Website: ulta-beauty
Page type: payment
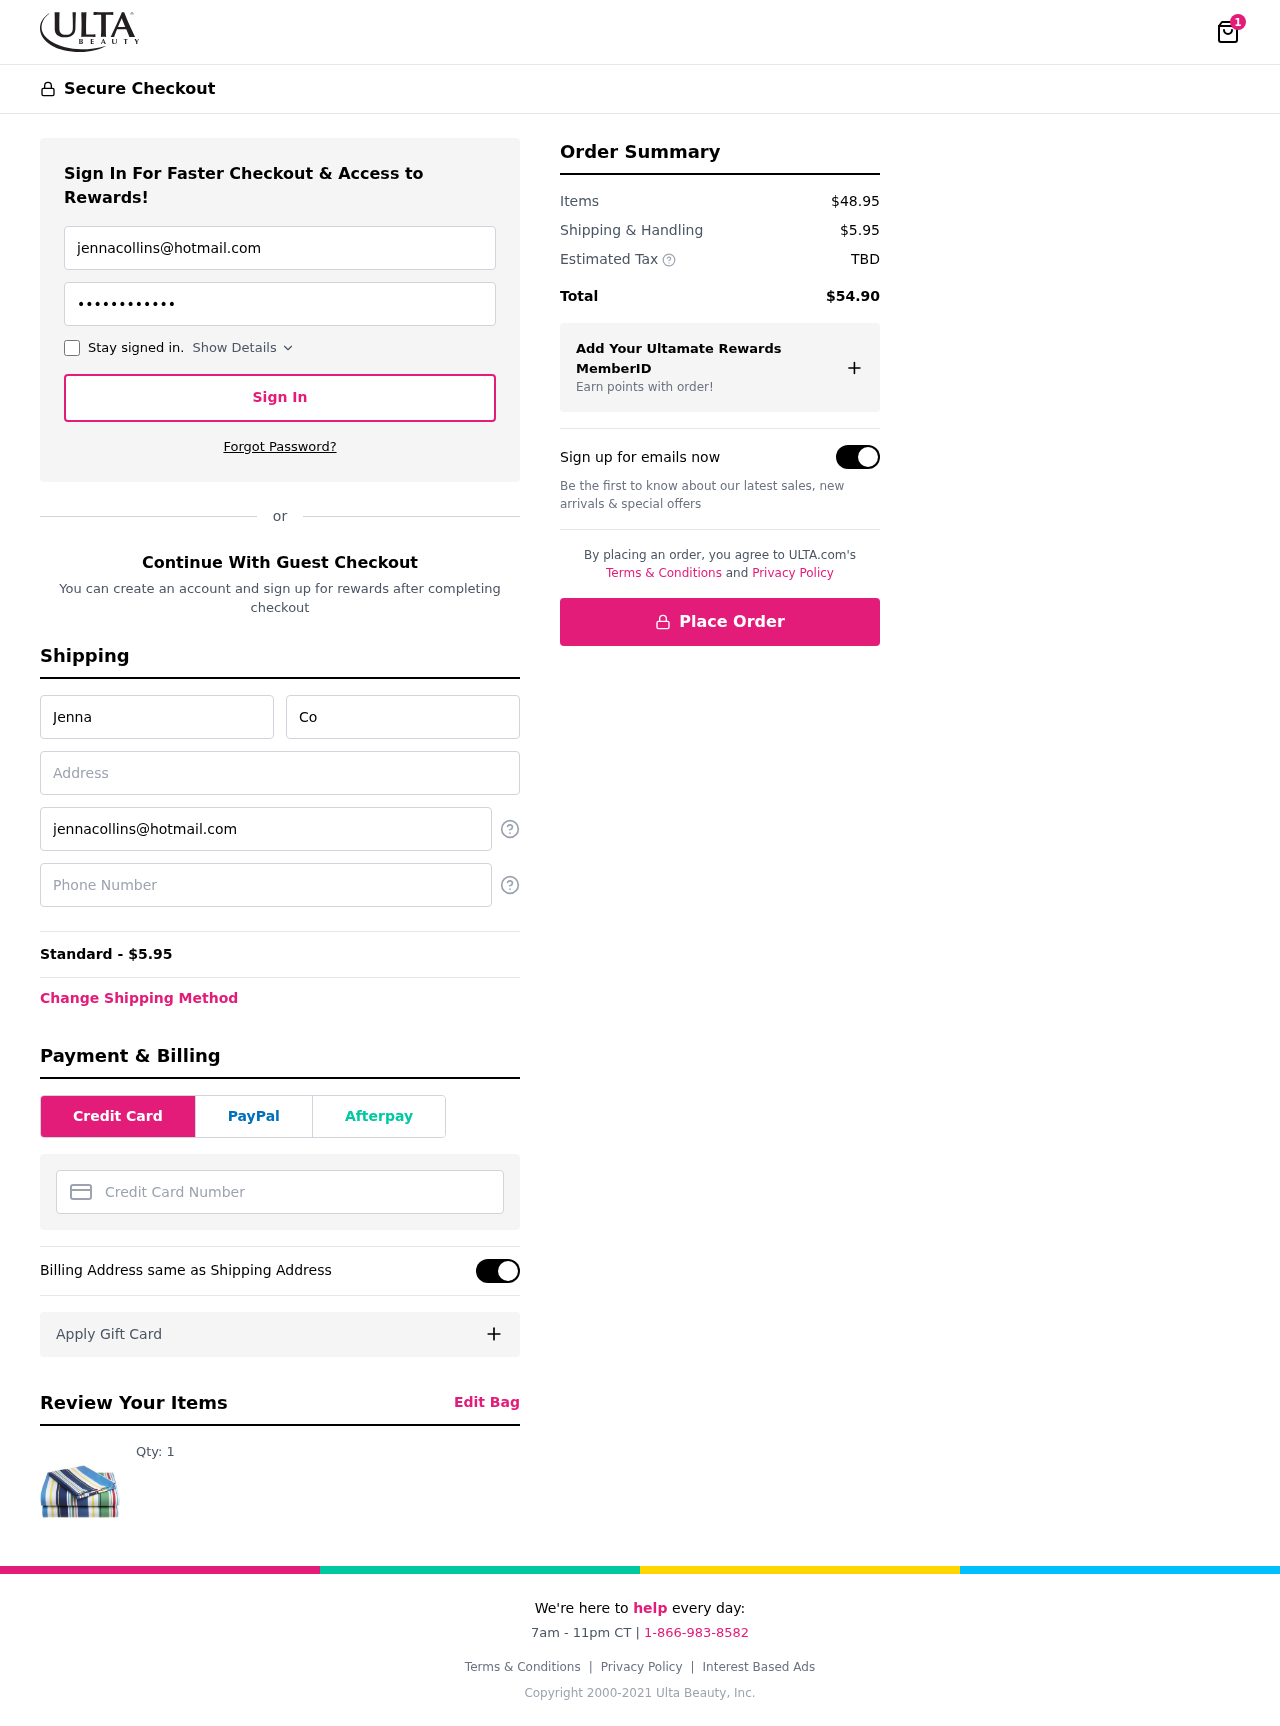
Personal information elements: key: PII_CARD_NUMBER
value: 2548 9704 8378 3857
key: PII_EMAIL
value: jennacollins@hotmail.com
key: PII_FIRSTNAME
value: Jenna
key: PII_LASTNAME
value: Collins
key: PII_PHONE
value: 2794496211
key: PII_STREET
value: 75927 David Via Suite 027
Product elements: key: PRODUCT1_QUANTITY
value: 1
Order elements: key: ORDER_NUM_ITEMS
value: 1
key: ORDER_SHIPPING_COST
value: $5.95
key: ORDER_SHIPPING_COST
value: Standard - $5.95
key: ORDER_SUBTOTAL
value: $48.95
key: ORDER_TAX
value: TBD
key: ORDER_TOTAL
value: $54.90